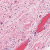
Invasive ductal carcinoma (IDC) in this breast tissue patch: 0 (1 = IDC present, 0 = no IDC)